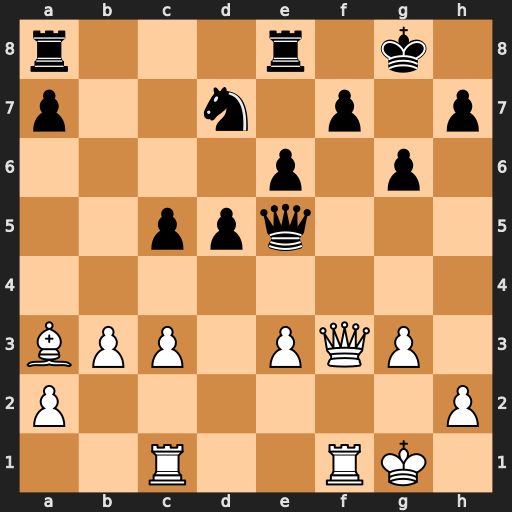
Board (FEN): r3r1k1/p2n1p1p/4p1p1/2ppq3/8/BPP1PQP1/P6P/2R2RK1
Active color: w
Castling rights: -
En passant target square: -
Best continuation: Qxf7+ Kh8 Qxd7